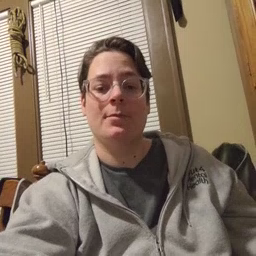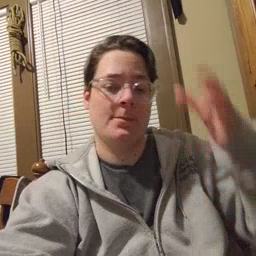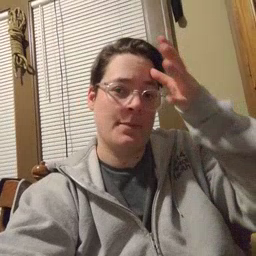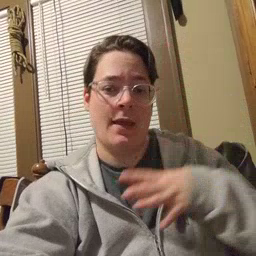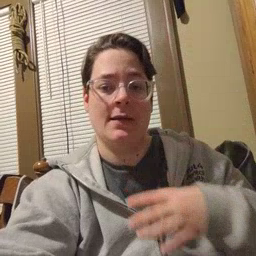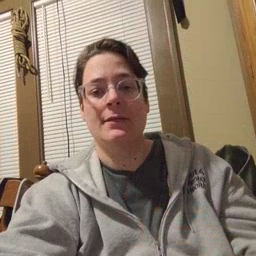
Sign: man